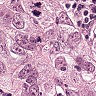
Metastatic tissue present: yes